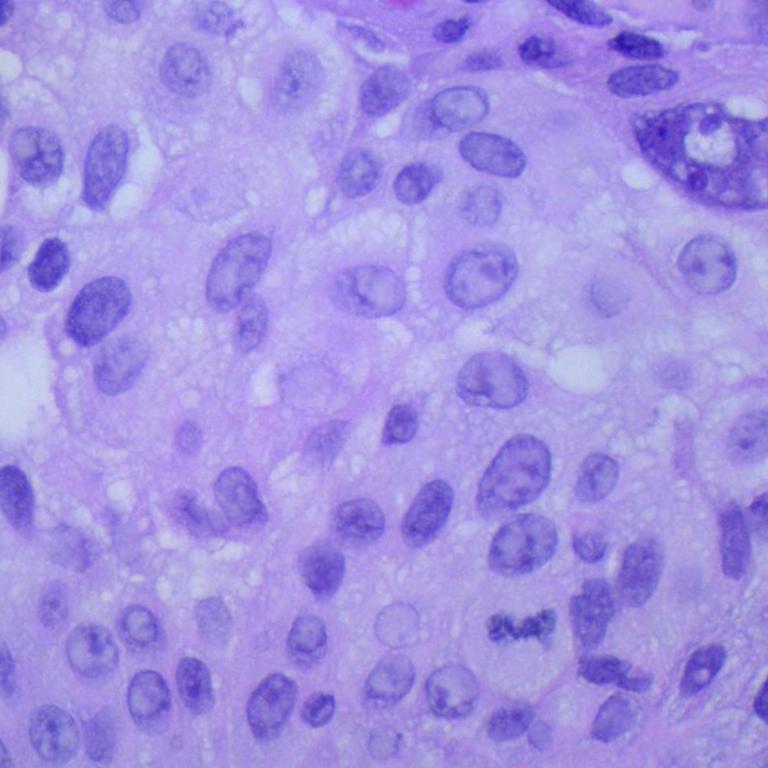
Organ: lung
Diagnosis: squamous carcinomas